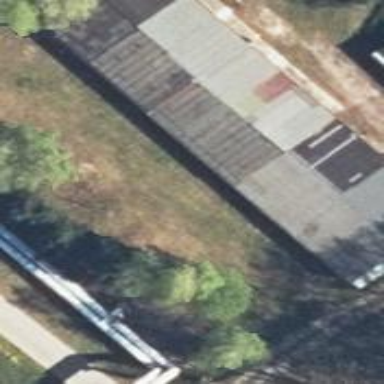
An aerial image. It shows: Group of garages.